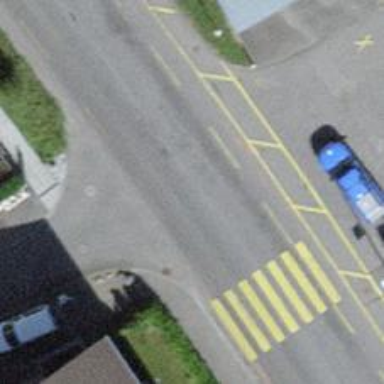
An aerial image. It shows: Tertiary road with designated cycle lane.